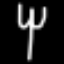
Label: fork